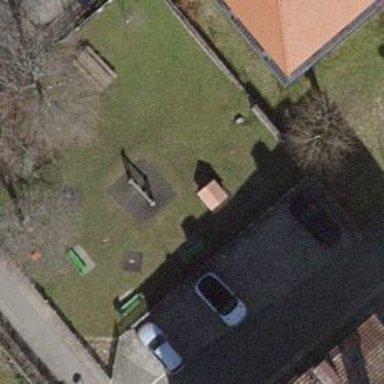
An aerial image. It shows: Playground area for leisure land.